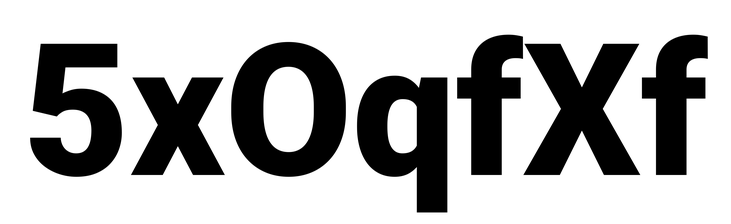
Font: Roboto_Black